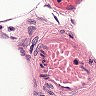
Metastatic tissue present: no